Aerial crown-view tile of a tropical tree (Barro Colorado Island, Panama), acquired 20250414:
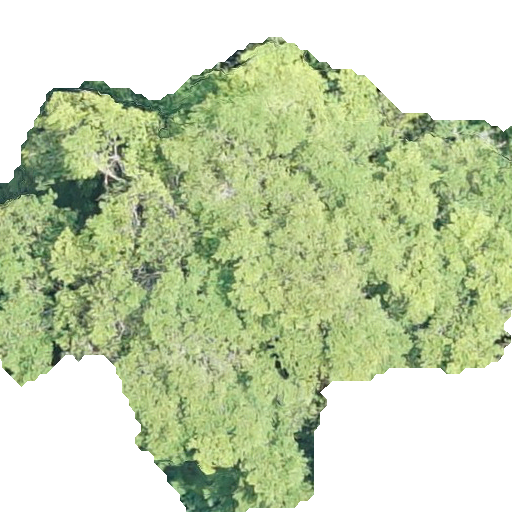
Species: Terminalia amazonia
GBIF accepted scientific name: Terminalia amazonica
Crown area: 259.766 m²